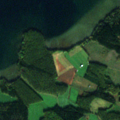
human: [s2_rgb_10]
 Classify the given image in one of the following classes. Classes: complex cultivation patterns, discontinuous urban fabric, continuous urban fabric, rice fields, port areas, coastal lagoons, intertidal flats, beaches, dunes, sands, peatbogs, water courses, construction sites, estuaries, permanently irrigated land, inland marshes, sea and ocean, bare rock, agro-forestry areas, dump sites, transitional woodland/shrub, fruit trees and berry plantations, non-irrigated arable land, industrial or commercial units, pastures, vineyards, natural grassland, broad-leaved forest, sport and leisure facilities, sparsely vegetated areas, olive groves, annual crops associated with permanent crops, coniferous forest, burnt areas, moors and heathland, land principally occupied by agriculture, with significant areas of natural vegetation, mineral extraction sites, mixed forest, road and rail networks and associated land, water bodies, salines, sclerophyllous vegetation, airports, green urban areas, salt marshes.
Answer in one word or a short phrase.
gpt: land principally occupied by agriculture, with significant areas of natural vegetation, broad-leaved forest, coniferous forest, mixed forest, water bodies